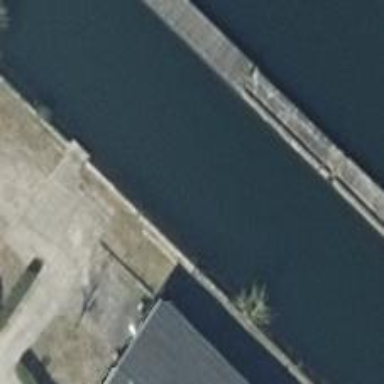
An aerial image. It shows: Dock by the waterway.